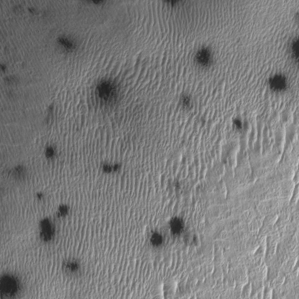
Label: frost